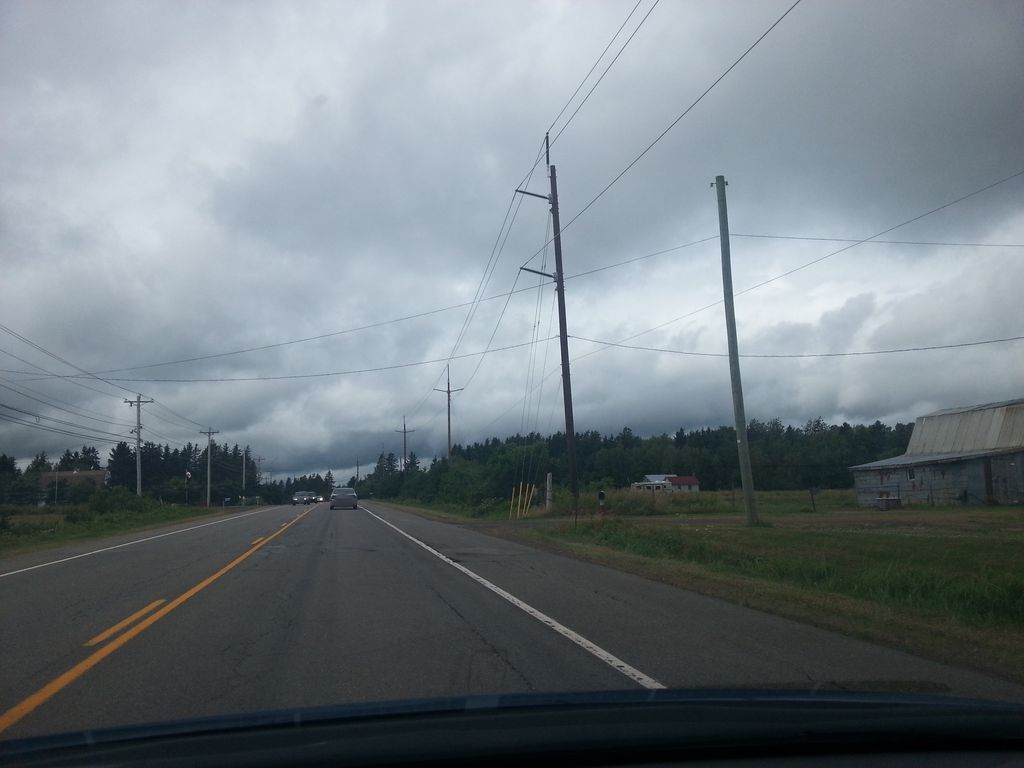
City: charlottetown